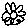
Label: flower